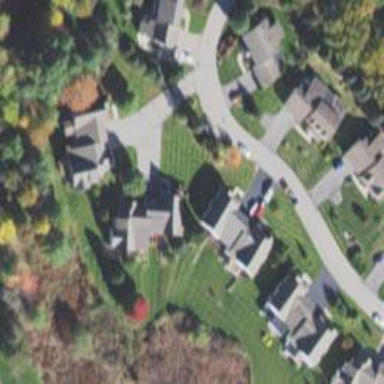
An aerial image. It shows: Driveway.